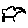
Label: bird